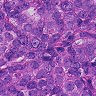
Metastatic tissue present: yes